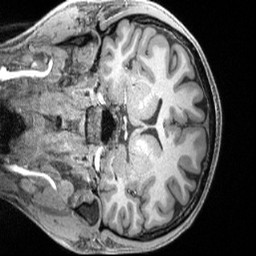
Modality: T1w
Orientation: coronal
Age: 26
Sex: male
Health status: healthy
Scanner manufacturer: siemens
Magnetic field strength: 3 T
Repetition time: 2.4 s
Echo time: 0.00222 s